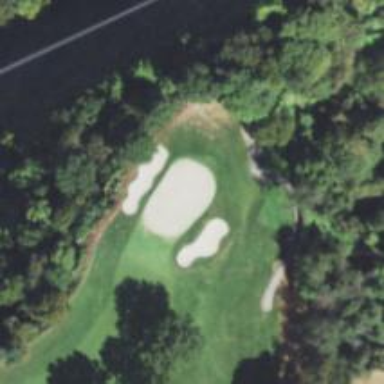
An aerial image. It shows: Golf hole.